Question: I'm currently working on a page that has a form (in an inline modal window ("Colobox" code)) with checkboxes, which, when clicked, append divs (that describe the checkbox checked) back to the parent div in the "parent" page.
My question is: how can I achieve a 'word wrap' effect with these child divs?
I have 3 parent divs to which the children are appended when a checkbox is checked. However, I would like the .ksa_check_k class's divs to stay on one 'line div,' the .ksa_check_s class's divs to stay on one 'line div,' and the .ksa_check_a class's divs to stay on one 'line div.'
Also, is there a way to "order" the divs within each 'line,' according to a numeric value in each of the child divs' id, in order to compensate for 'out-of-numeric-order' clicking of the checkboxes?
Here is basic css, javascript and html form code (below).
The colorbox code files referenced can be found here: <URL>
Thanks for any help.
'''
<style>
.inline_box{
background-color:#FFCC00;
padding:10px;
}
tr.oddrow td {
background-color: #eee;
}
.toBeCompared_k {
display:block;
background:red;
}
.toBeCompared_s {
display:block;
background:blue;
}
.toBeCompared_a {
display:block;
background:yellow;
}
.toBeCompared_new_k {
display:block;
background:red;
border:1px solid black;
margin:2px;
float:left;/**/
}
.toBeCompared_new_s {
display:block;
background:blue;
border:1px solid black;
margin:2px;
float:left;/**/
}
.toBeCompared_new_a {
display:block;
background:yellow;
border:1px solid black;
margin:2px;
float:left;/**/
}
.preview_notice {
float:left;
}
</style>
<!-- Colorbox code - begin -->
<link rel="stylesheet" href="colorbox/colorbox.css" />
<script src="overlay_2/jquery.min.js" type="text/javascript"></script>
<script src="colorbox/jquery.colorbox.js"></script>
<script>
$(document).ready(function(){
$("#colorbox, #cboxOverlay").appendTo('form:first');
//Examples of how to assign the Colorbox event to elements
$(".group1").colorbox({rel:'group1'});
$(".group2").colorbox({rel:'group2', transition:"fade"});
$(".group3").colorbox({rel:'group3', transition:"none", width:"75%", height:"75%"});
$(".group4").colorbox({rel:'group4', slideshow:true});
$(".ajax").colorbox();
$(".youtube").colorbox({iframe:true, innerWidth:640, innerHeight:390});
$(".vimeo").colorbox({iframe:true, innerWidth:500, innerHeight:409});
$(".iframe").colorbox({iframe:true, width:"80%", height:"80%"});
$(".inline").colorbox({inline:true, width:"50%"});
$(".callbacks").colorbox({
onOpen:function(){ alert('onOpen: colorbox is about to open'); },
onLoad:function(){ alert('onLoad: colorbox has started to load the targeted content'); },
onComplete:function(){ alert('onComplete: colorbox has displayed the loaded content'); },
onCleanup:function(){ alert('onCleanup: colorbox has begun the close process'); },
onClosed:function(){ alert('onClosed: colorbox has completely closed'); }
});
$('.non-retina').colorbox({rel:'group5', transition:'none'})
$('.retina').colorbox({rel:'group5', transition:'none', retinaImage:true, retinaUrl:true});
//Example of preserving a JavaScript event for inline calls.
$("#click").click(function(){
$('#click').css({"background-color":"#f00", "color":"#fff", "cursor":"inherit"}).text("Open this window again and this message will still be here.");
return false;
});
});
</script>
<!-- Colorbox code - end -->
<!-- Function nth occurrence within string - begin -->
<script>
function nth_occurrence (string, char, nth) {
var first_index = string.indexOf(char);
var length_up_to_first_index = first_index + 1;
if (nth == 1) {
return first_index;
} else {
var string_after_first_occurrence = string.slice(length_up_to_first_index);
var next_occurrence = nth_occurrence(string_after_first_occurrence, char, nth - 1);
if (next_occurrence === -1) {
return -1;
} else {
return length_up_to_first_index + next_occurrence;
}
}
}
</script>
<!-- Function nth occurrence within string - end -->
<!-- Function show div elements - begin -->
<script>
$(document).ready(function(){
$(".ksa_check_k, .ksa_check_s, .ksa_check_a").click(function(){
if ($("#ksaChecks input:checkbox:checked").length > 0)
{
if ($('div.toBeCompared_pre').css('display') == 'none')
{
$('div.toBeCompared_pre').show();
}
if ($('div.preview_notice').css('display') == 'none')
{
$('div.preview_notice').show();
}
// any one is checked
}
else
{
// none is checked
if ($('div.toBeCompared_pre').css('display') == 'block')
{
$('div.toBeCompared_pre').hide();
}
if ($('div.preview_notice').css('display') == 'block')
{
$('div.preview_notice').hide();
}
}
});
});
</script>
<!-- Function show div elements - end -->
<!-- Function to put 'preview' of selected ksa on page - begin -->
<script>
//code to put 'preview' of selected ksa on page
$(document).ready(function(){
$(".ksa_check_k").click({param1: "k", param2: "World"}, cool_function2);
$(".ksa_check_s").click({param1: "s", param2: "World"}, cool_function2);
$(".ksa_check_a").click({param1: "a", param2: "World"}, cool_function2);
function cool_function2(event){
var ksa_section=event.data.param1
var title = $(this).closest('.ksa_check_group').find('.ksa_check_'+ksa_section).attr("id")
var title_partial = title.substring(nth_occurrence(title,'_',2)+1,nth_occurrence(title,'_',3))
if($(this).prop('checked')){
var html = '<div id="' + title_partial + '"class="toBeCompared_new_' + ksa_section + '">' + title_partial + '</div>';
$('div.toBeCompared_' + ksa_section).append(html);
$('div.toBeCompared_' + ksa_section).show();
} else {
$('div[id="' + title_partial + '"]').remove();
}
}
});
</script>
<!-- Function to put 'preview' of selected ksa on page - end -->
<table>
<tr>
<td>
<p><a class='inline' href="#inline_content_k">Add/Edit KSAs</a></p>
<div class="toBeCompared_pre" style='display:none'>The following KSAs have been added: </div>
<div class="toBeCompared_k"></div>
<div class="toBeCompared_s"></div>
<div class="toBeCompared_a"></div>
<div class="preview_notice" style='display:none'>Important - Data Has Not Been Saved Yet. Please click on the 'Update' button below to save your work.</div>
<div style='display:none'>
<div id='inline_content_k' class='inline_box'>
<table>
<!-- ////////////// 'k' section -->
<tr>
<td>
<div class="ksa_check_group">
<input name="ksa_on_1k1_1" id="ksa_on_1k1_1" type="checkbox" value="1" class="ksa_check_k">
</div>
<input name="ksa_off_1k1_1" id="ksa_off_1k1_1" type="hidden" value="0" class="ksa_check_k">
</div>
</td>
</tr>
<tr>
<td>
<div class="ksa_check_group">
<input name="ksa_on_1k2_2" id="ksa_on_1k2_2" type="checkbox" value="1" class="ksa_check_k">
</div>
<input name="ksa_off_1k2_2" id="ksa_off_1k2_2" type="hidden" value="0" class="ksa_check_k">
</div>
</td>
</tr>
<!-- ////////////// 's' section -->
<tr>
<td>
<div class="ksa_check_group">
<input name="ksa_on_1s1_1" id="ksa_on_1s1_1" type="checkbox" value="1" class="ksa_check_s">
</div>
<input name="ksa_off_1s1_1" id="ksa_off_1s1_1" type="hidden" value="0" class="ksa_check_s">
</div>
</td>
</tr>
<tr>
<td>
<div class="ksa_check_group">
<input name="ksa_on_1s2_2" id="ksa_on_1s2_2" type="checkbox" value="1" class="ksa_check_s">
</div>
<input name="ksa_off_1s2_2" id="ksa_off_1s2_2" type="hidden" value="0" class="ksa_check_s">
</div>
</td>
</tr>
<!-- ////////////// 'a' section -->
<tr>
<td>
<div class="ksa_check_group">
<input name="ksa_on_1a1_1" id="ksa_on_1a1_1" type="checkbox" value="1" class="ksa_check_a">
</div>
<input name="ksa_off_1a1_1" id="ksa_off_1a1_1" type="hidden" value="0" class="ksa_check_a">
</div>
</td>
</tr>
<tr>
<td>
<div class="ksa_check_group">
<input name="ksa_on_1a2_2" id="ksa_on_1a2_2" type="checkbox" value="1" class="ksa_check_a">
</div>
<input name="ksa_off_1a2_2" id="ksa_off_1a2_2" type="hidden" value="0" class="ksa_check_a">
</div>
</td>
</tr>
</table>
</div>
</div>
'''
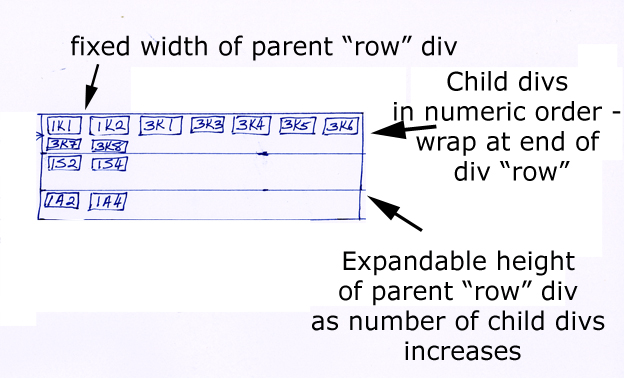
Answer: Not too difficult to get what you're asking for as far as the display. You can use 'float: left;' or 'display: inline-block;'
I have included a fiddle with an example of getting this layout. The script also shows how you can sort the divs within each row. You may put this into a separate function to sort whenever you add a new element. Note that this is not the most efficient way since you're sorting things that may not need to be sorted, so if you have a lot of elements, you'll want to optimize this by only sorting the row you're adding to, or just inserting the new child directly into its correct position.
Also, I'm sorting based on the text in this example, but you could easily sort on a value store in a particular input field within the child, on an attribute on the child itself, etc.
<URL>
'''
$(function () {
$(".row").each(function () {
var children = $(".child", this).sort(function (a, b) {
return $(a).text() > $(b).text() ? 1 : -1;
});
$(this).append(children);
});
});
'''